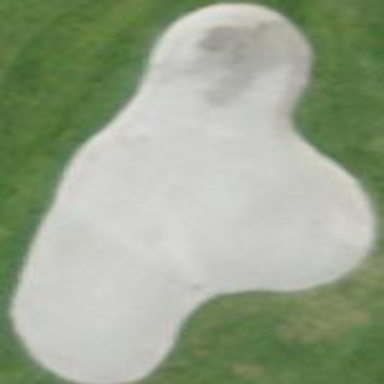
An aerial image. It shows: Bunker on golf course.